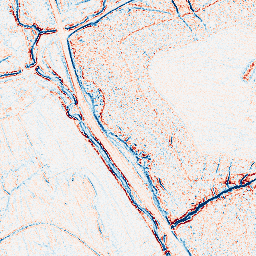
Category: edge_preserving
Decomposition family: bilateral
Decomposition parameters: d: 5
sigma_color: 25
sigma_space: 150
Upsampling method: bspline
Upsampling parameters: scale: 2
Upsampling scale: 2